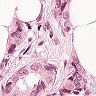
Metastatic tissue present: yes